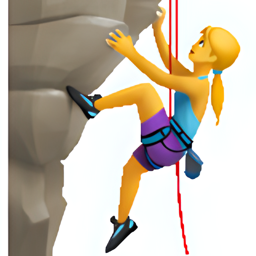
Name: person climbing
Emoji: 🧗
Group: People & Body
Sub-group: person-activity